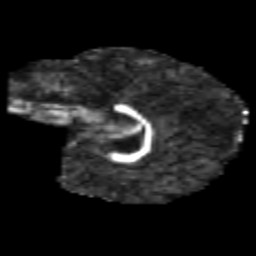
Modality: FA
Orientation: sagittal
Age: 7
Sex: female
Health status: healthy